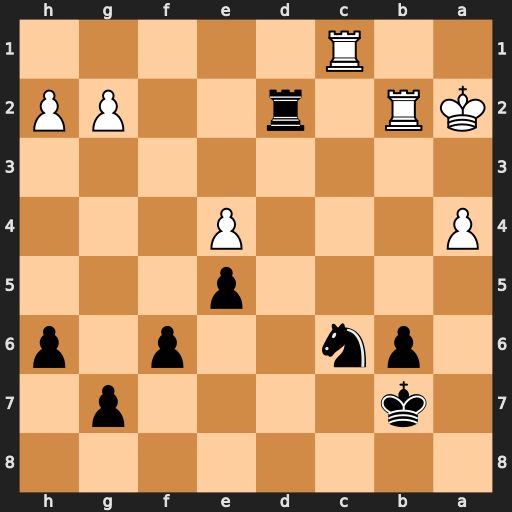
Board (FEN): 8/1k4p1/1pn2p1p/4p3/P3P3/8/KR1r2PP/2R5
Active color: b
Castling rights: -
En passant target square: -
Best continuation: Nb4+ Ka3 Rxb2